Field crop: maize
Growth stage: 2
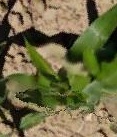
Species: maize